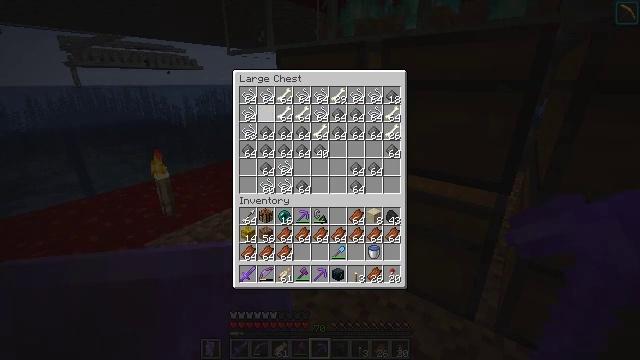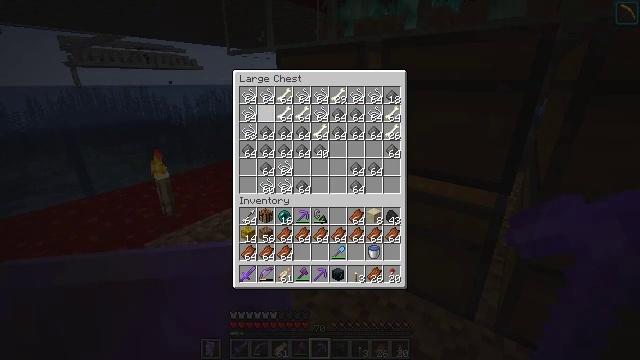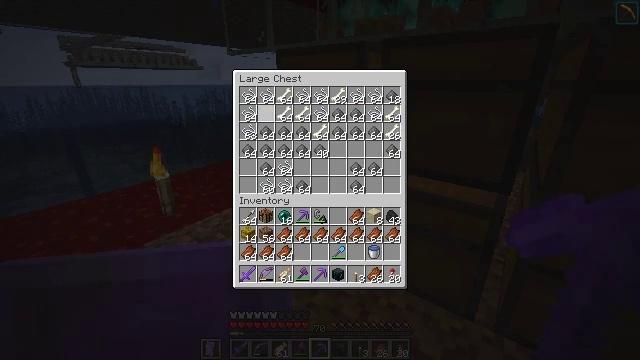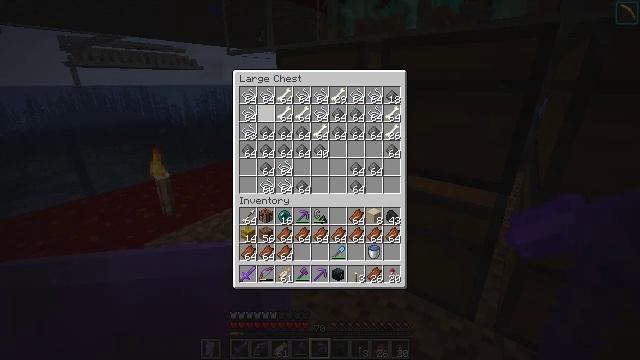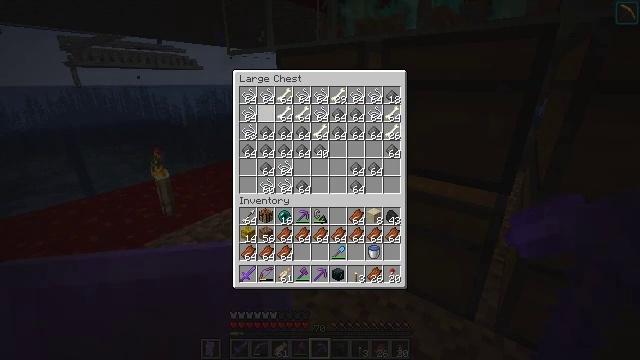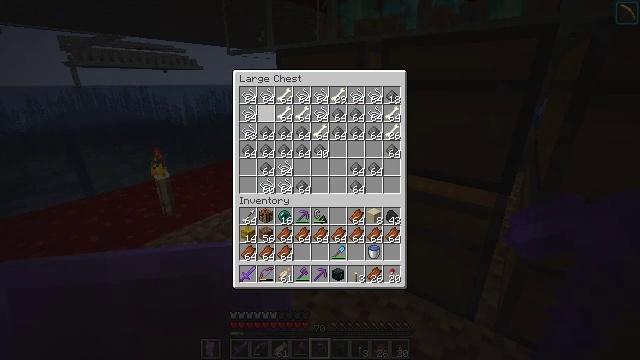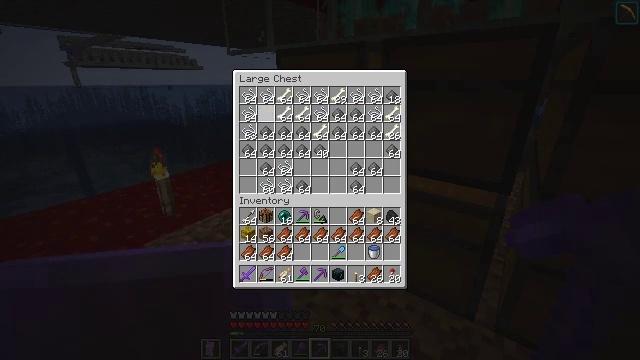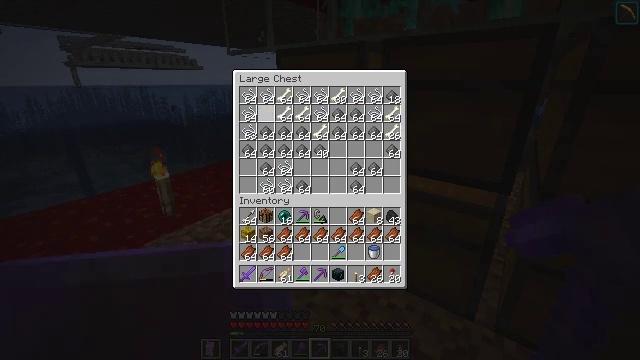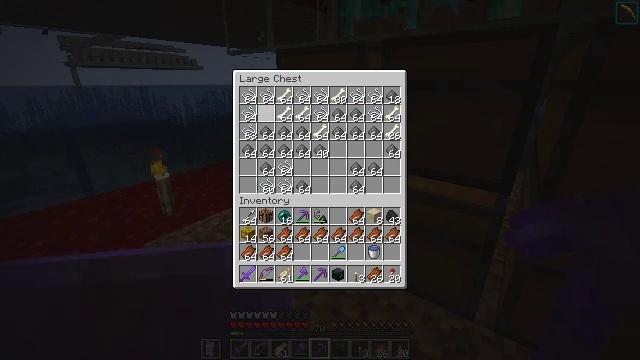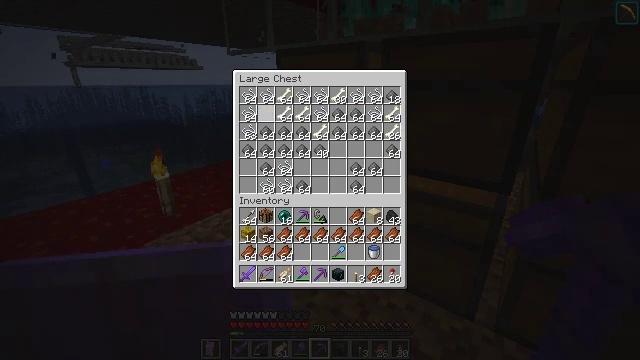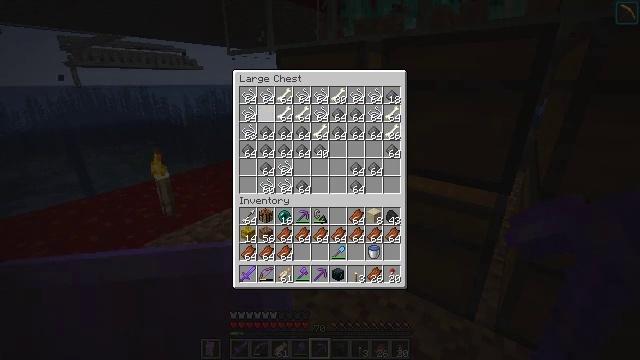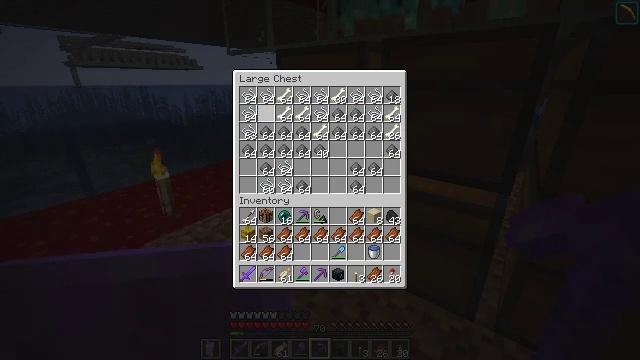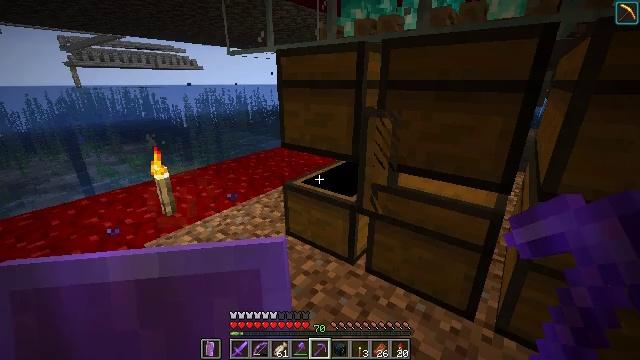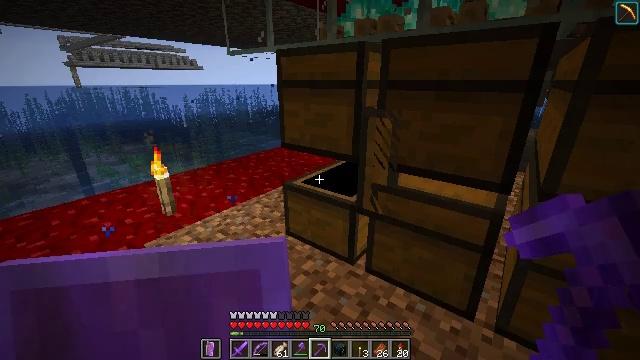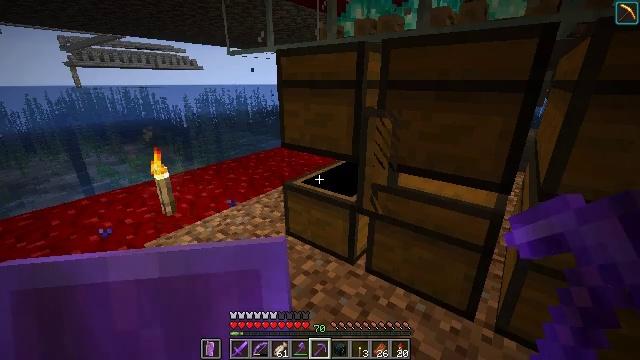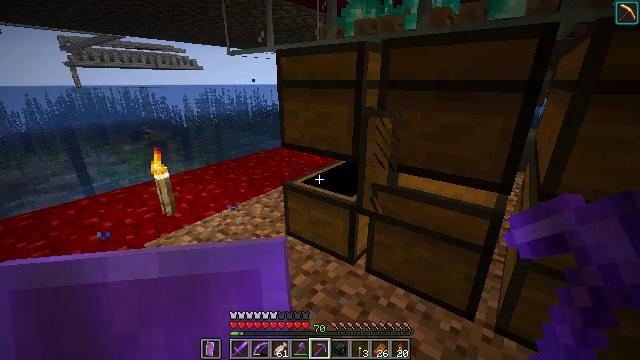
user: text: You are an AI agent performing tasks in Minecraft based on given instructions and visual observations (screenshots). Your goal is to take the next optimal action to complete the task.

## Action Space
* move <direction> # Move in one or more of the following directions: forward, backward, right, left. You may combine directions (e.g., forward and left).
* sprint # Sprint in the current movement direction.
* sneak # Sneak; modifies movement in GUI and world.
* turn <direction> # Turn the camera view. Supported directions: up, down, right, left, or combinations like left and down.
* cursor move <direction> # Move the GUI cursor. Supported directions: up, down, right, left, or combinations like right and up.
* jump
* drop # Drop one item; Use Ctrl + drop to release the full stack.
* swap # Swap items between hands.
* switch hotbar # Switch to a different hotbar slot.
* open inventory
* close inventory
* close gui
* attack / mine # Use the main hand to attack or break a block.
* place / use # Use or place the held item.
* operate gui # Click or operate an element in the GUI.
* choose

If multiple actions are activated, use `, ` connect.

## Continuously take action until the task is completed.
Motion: motion action
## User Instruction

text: craft item air
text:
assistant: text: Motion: sneak
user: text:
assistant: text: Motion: sneak
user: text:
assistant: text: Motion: sneak
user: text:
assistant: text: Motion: sneak
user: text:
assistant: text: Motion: sneak
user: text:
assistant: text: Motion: no_op
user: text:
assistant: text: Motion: no_op
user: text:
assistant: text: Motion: no_op
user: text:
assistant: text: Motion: no_op
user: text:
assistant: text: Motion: no_op
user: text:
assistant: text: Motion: no_op
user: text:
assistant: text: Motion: no_op
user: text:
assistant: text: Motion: close gui
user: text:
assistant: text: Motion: no_op
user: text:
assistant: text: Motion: no_op
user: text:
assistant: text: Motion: no_op
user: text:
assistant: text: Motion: turn up
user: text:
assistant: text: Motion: turn up
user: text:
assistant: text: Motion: no_op
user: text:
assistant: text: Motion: turn up
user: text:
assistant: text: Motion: turn up
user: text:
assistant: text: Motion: no_op
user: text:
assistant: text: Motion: use / place
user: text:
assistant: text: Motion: use / place
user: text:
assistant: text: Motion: use / place
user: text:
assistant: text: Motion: use / place
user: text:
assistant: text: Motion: no_op
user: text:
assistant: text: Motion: open gui
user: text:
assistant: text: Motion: no_op
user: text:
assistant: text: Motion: no_op